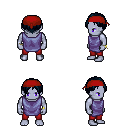
a pixel art fantasy rpg character, male body template, dark elf, purple skin, chain tabard jacket, red pants, raven parted hairstyle, red bandana, bracelets, four views (front, back, left, right), 2x2 character sprite sheet, small pixel art, hard edges, no anti-aliasing